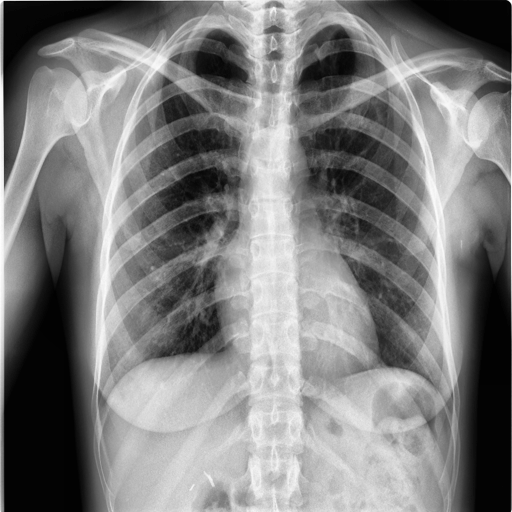
Finding: TUBERCULOSIS